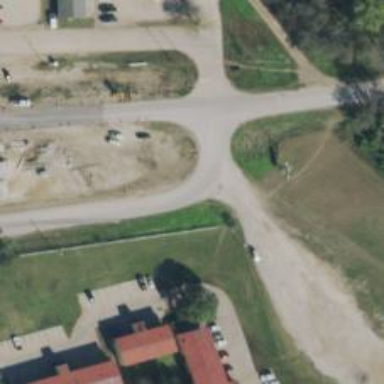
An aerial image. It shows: Tertiary road.